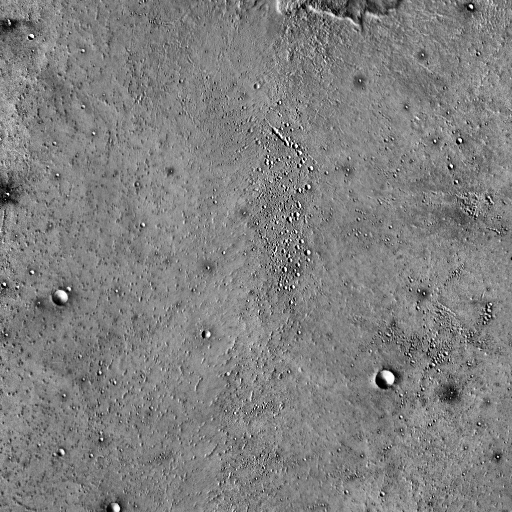
Crater classes present: Background, Other, Buried, Secondary